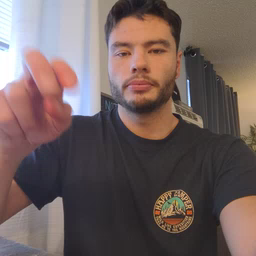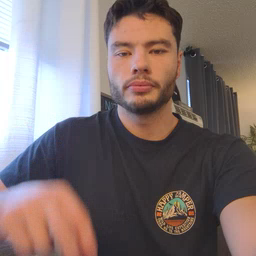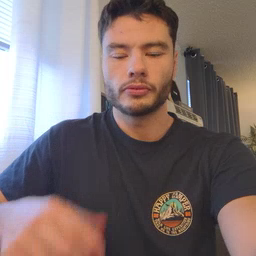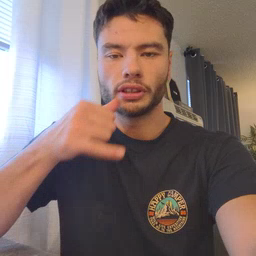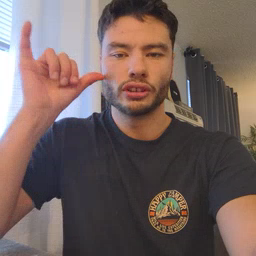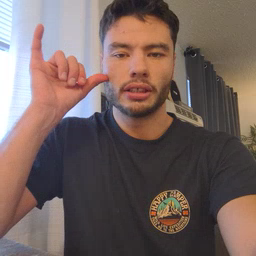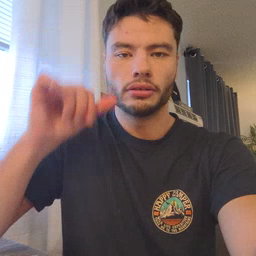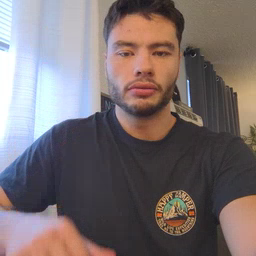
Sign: yesterday